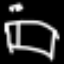
Label: bed